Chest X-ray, AP view. Patient: 67 years old, sex M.
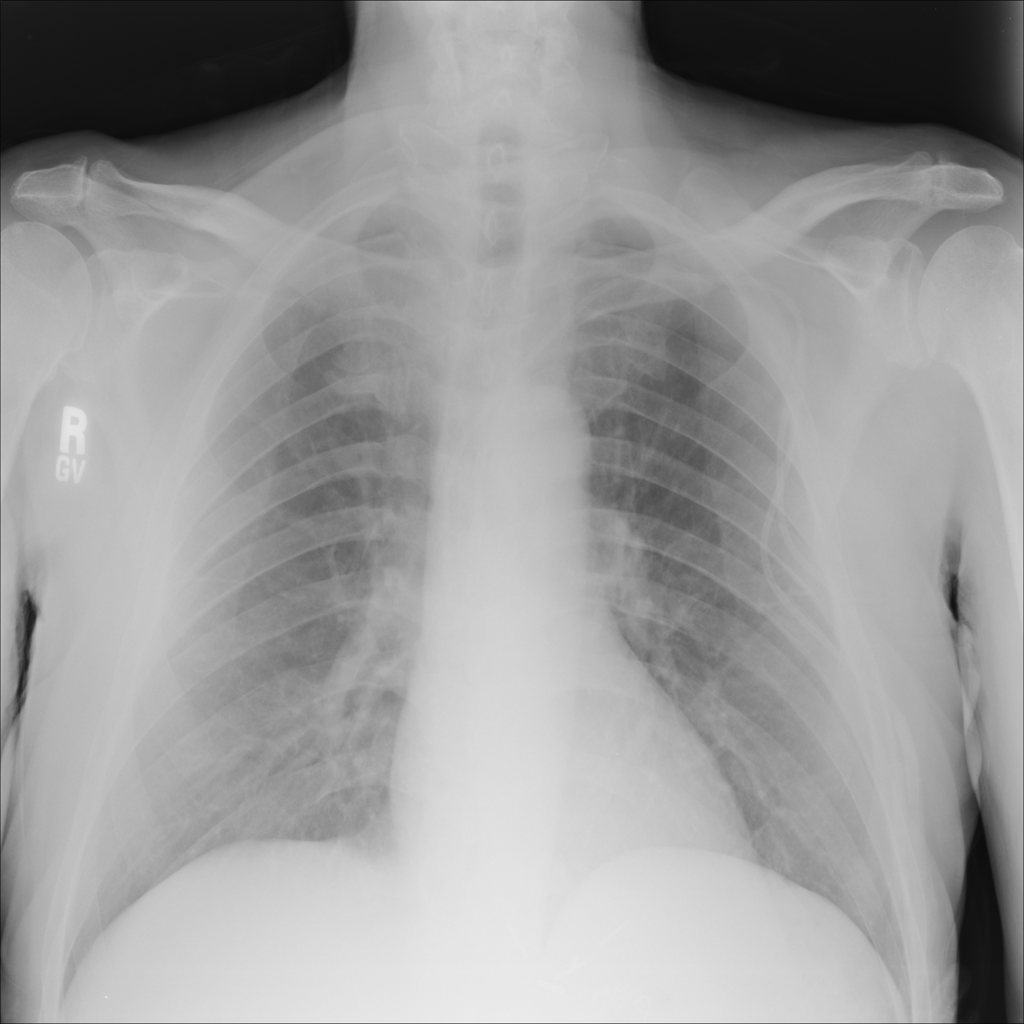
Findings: No Finding